Field crop: tomato
Growth stage: 1
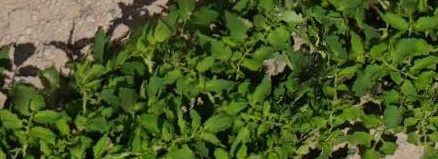
Species: tomato